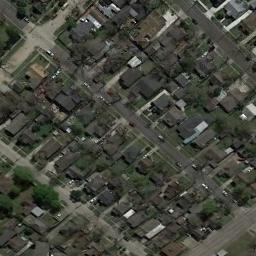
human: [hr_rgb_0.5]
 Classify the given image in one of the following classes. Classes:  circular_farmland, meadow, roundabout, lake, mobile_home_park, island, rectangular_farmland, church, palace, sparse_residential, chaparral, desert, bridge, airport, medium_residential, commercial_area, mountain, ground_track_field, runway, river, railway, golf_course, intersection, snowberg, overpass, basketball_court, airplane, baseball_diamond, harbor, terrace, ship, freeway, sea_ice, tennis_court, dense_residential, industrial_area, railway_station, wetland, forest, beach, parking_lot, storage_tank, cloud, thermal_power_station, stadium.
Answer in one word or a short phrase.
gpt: dense_residential